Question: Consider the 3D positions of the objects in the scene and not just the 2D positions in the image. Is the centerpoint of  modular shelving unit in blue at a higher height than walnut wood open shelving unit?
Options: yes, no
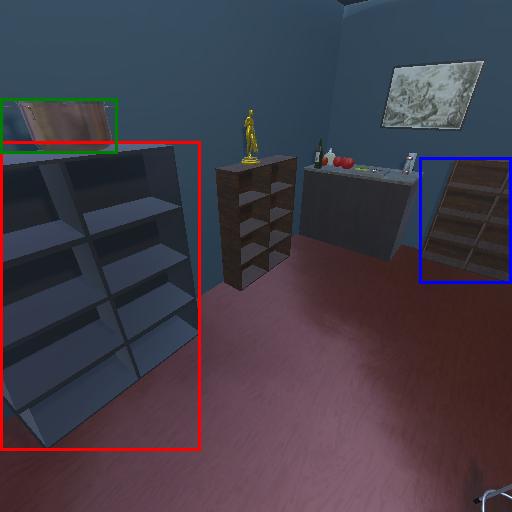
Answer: yes